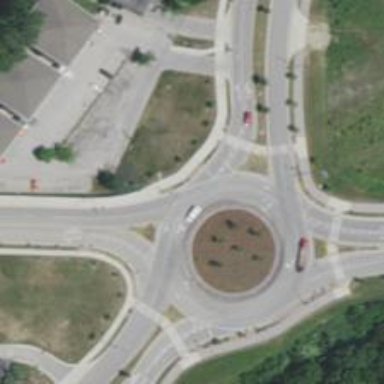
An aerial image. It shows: Secondary road with asphalt surface leading to roundabout.